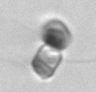
Label: Chaetoceros